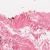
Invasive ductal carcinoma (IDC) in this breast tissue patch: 0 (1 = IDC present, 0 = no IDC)